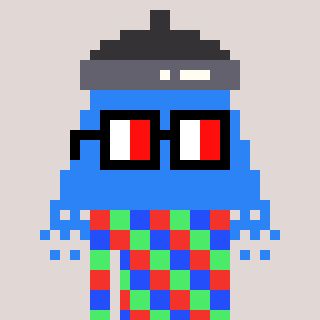
a pixel art character with square glasses with black frames and red eyes, a shower-shaped head and a peachy-colored body on a warm background